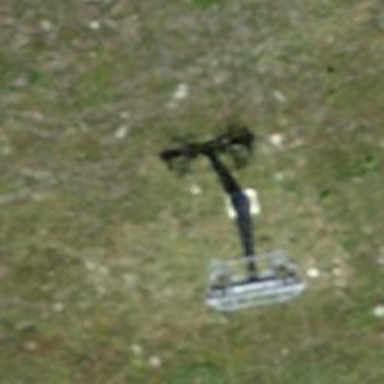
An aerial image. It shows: Pylon used for aerialway.